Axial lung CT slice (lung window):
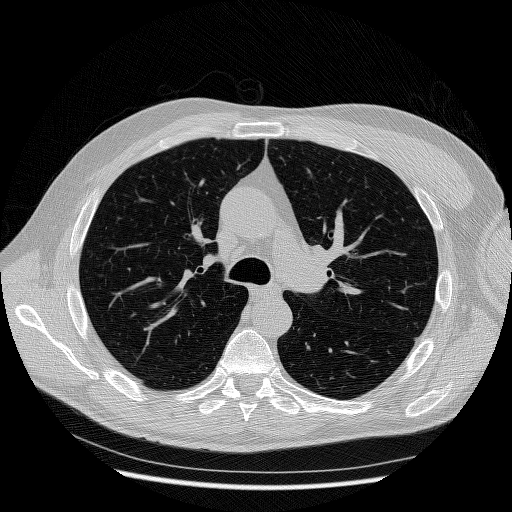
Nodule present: no